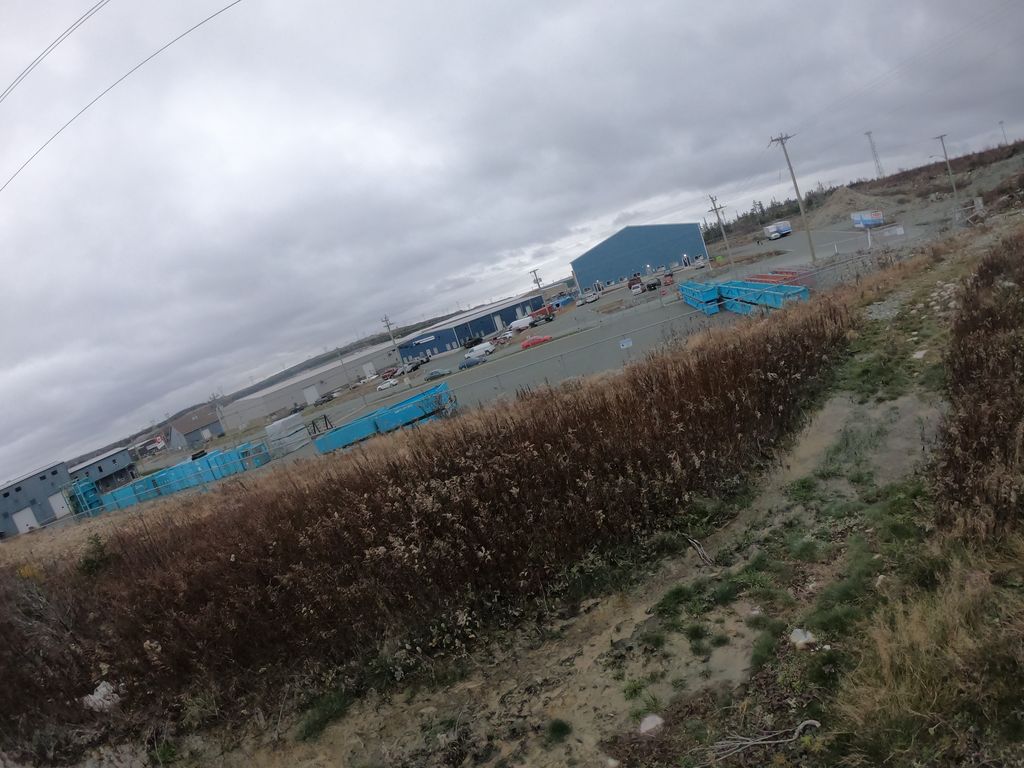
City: st_johns